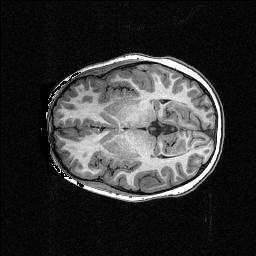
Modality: T1w
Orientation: axial
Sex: female
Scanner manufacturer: siemens
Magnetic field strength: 3 T
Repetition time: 2.3 s
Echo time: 0.00336 s